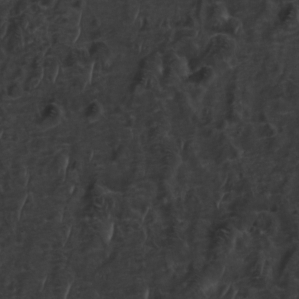
Label: non_frost